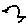
Label: bird